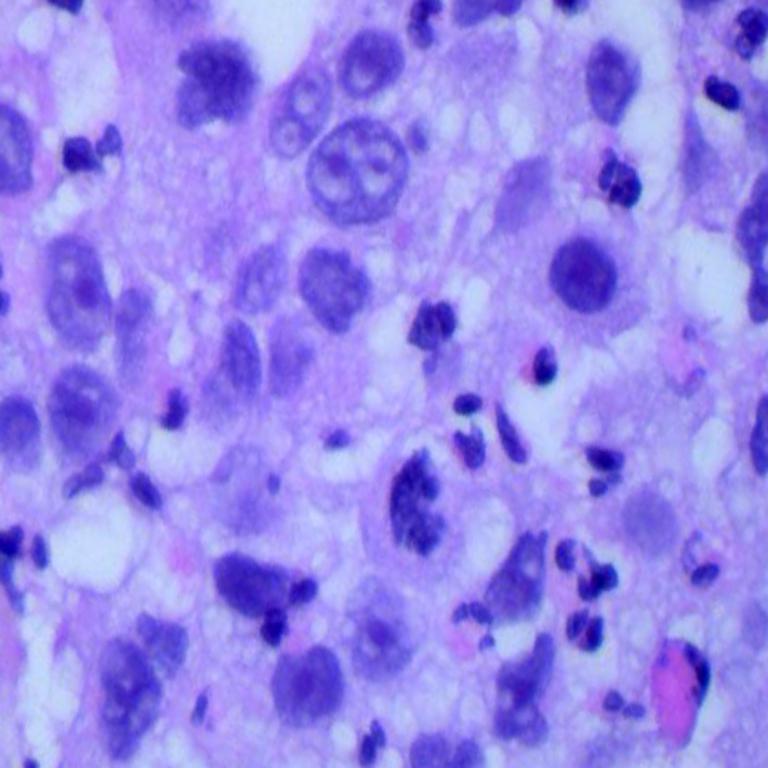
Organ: lung
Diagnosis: squamous carcinomas